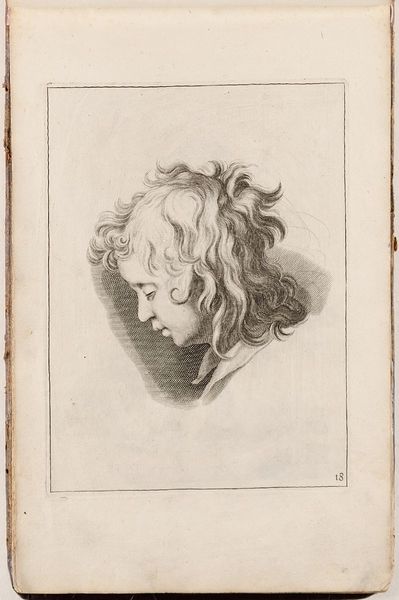
Titel: Kopfstudie, Blatt 18 aus der Folge 'Fondamenten der Teecken-Konst aerdigh geinverteert door Abraham Bloemaert'
Künstler: Abraham Bloemaert
Standort: Hamburg
Institution: Museum für Kunst und Gewerbe Hamburg
Schlagwörter: akt, kopf, schatten, grau, haar, licht, mund, nase, profil, schwarz, zeichnung, blick, muster, jung, augen, gesicht, kragen, rahmen, portrait, porträt, auge, figur, kind, kinn, locken, papier, grafik, graphik, junge, fotografie, photographie, knabe, buch, druck, druckgraphik, druckgrafik, schraffur, stich, lockig, seite, buchseite, kopfstudie, musterbuch, vorlage, kupferstich, kinderporträt, teile, vorlagenbuch, wasserzeichen, kinderportrait, anatomiestudie, kanbe, figurenstudie, zeichenkunst, kinderkopf, reproduktionen, 18, druckerzeugnisse, körper, körperteile, körpers, ornamentstich, vorlageblätter, druckgradik